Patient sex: M
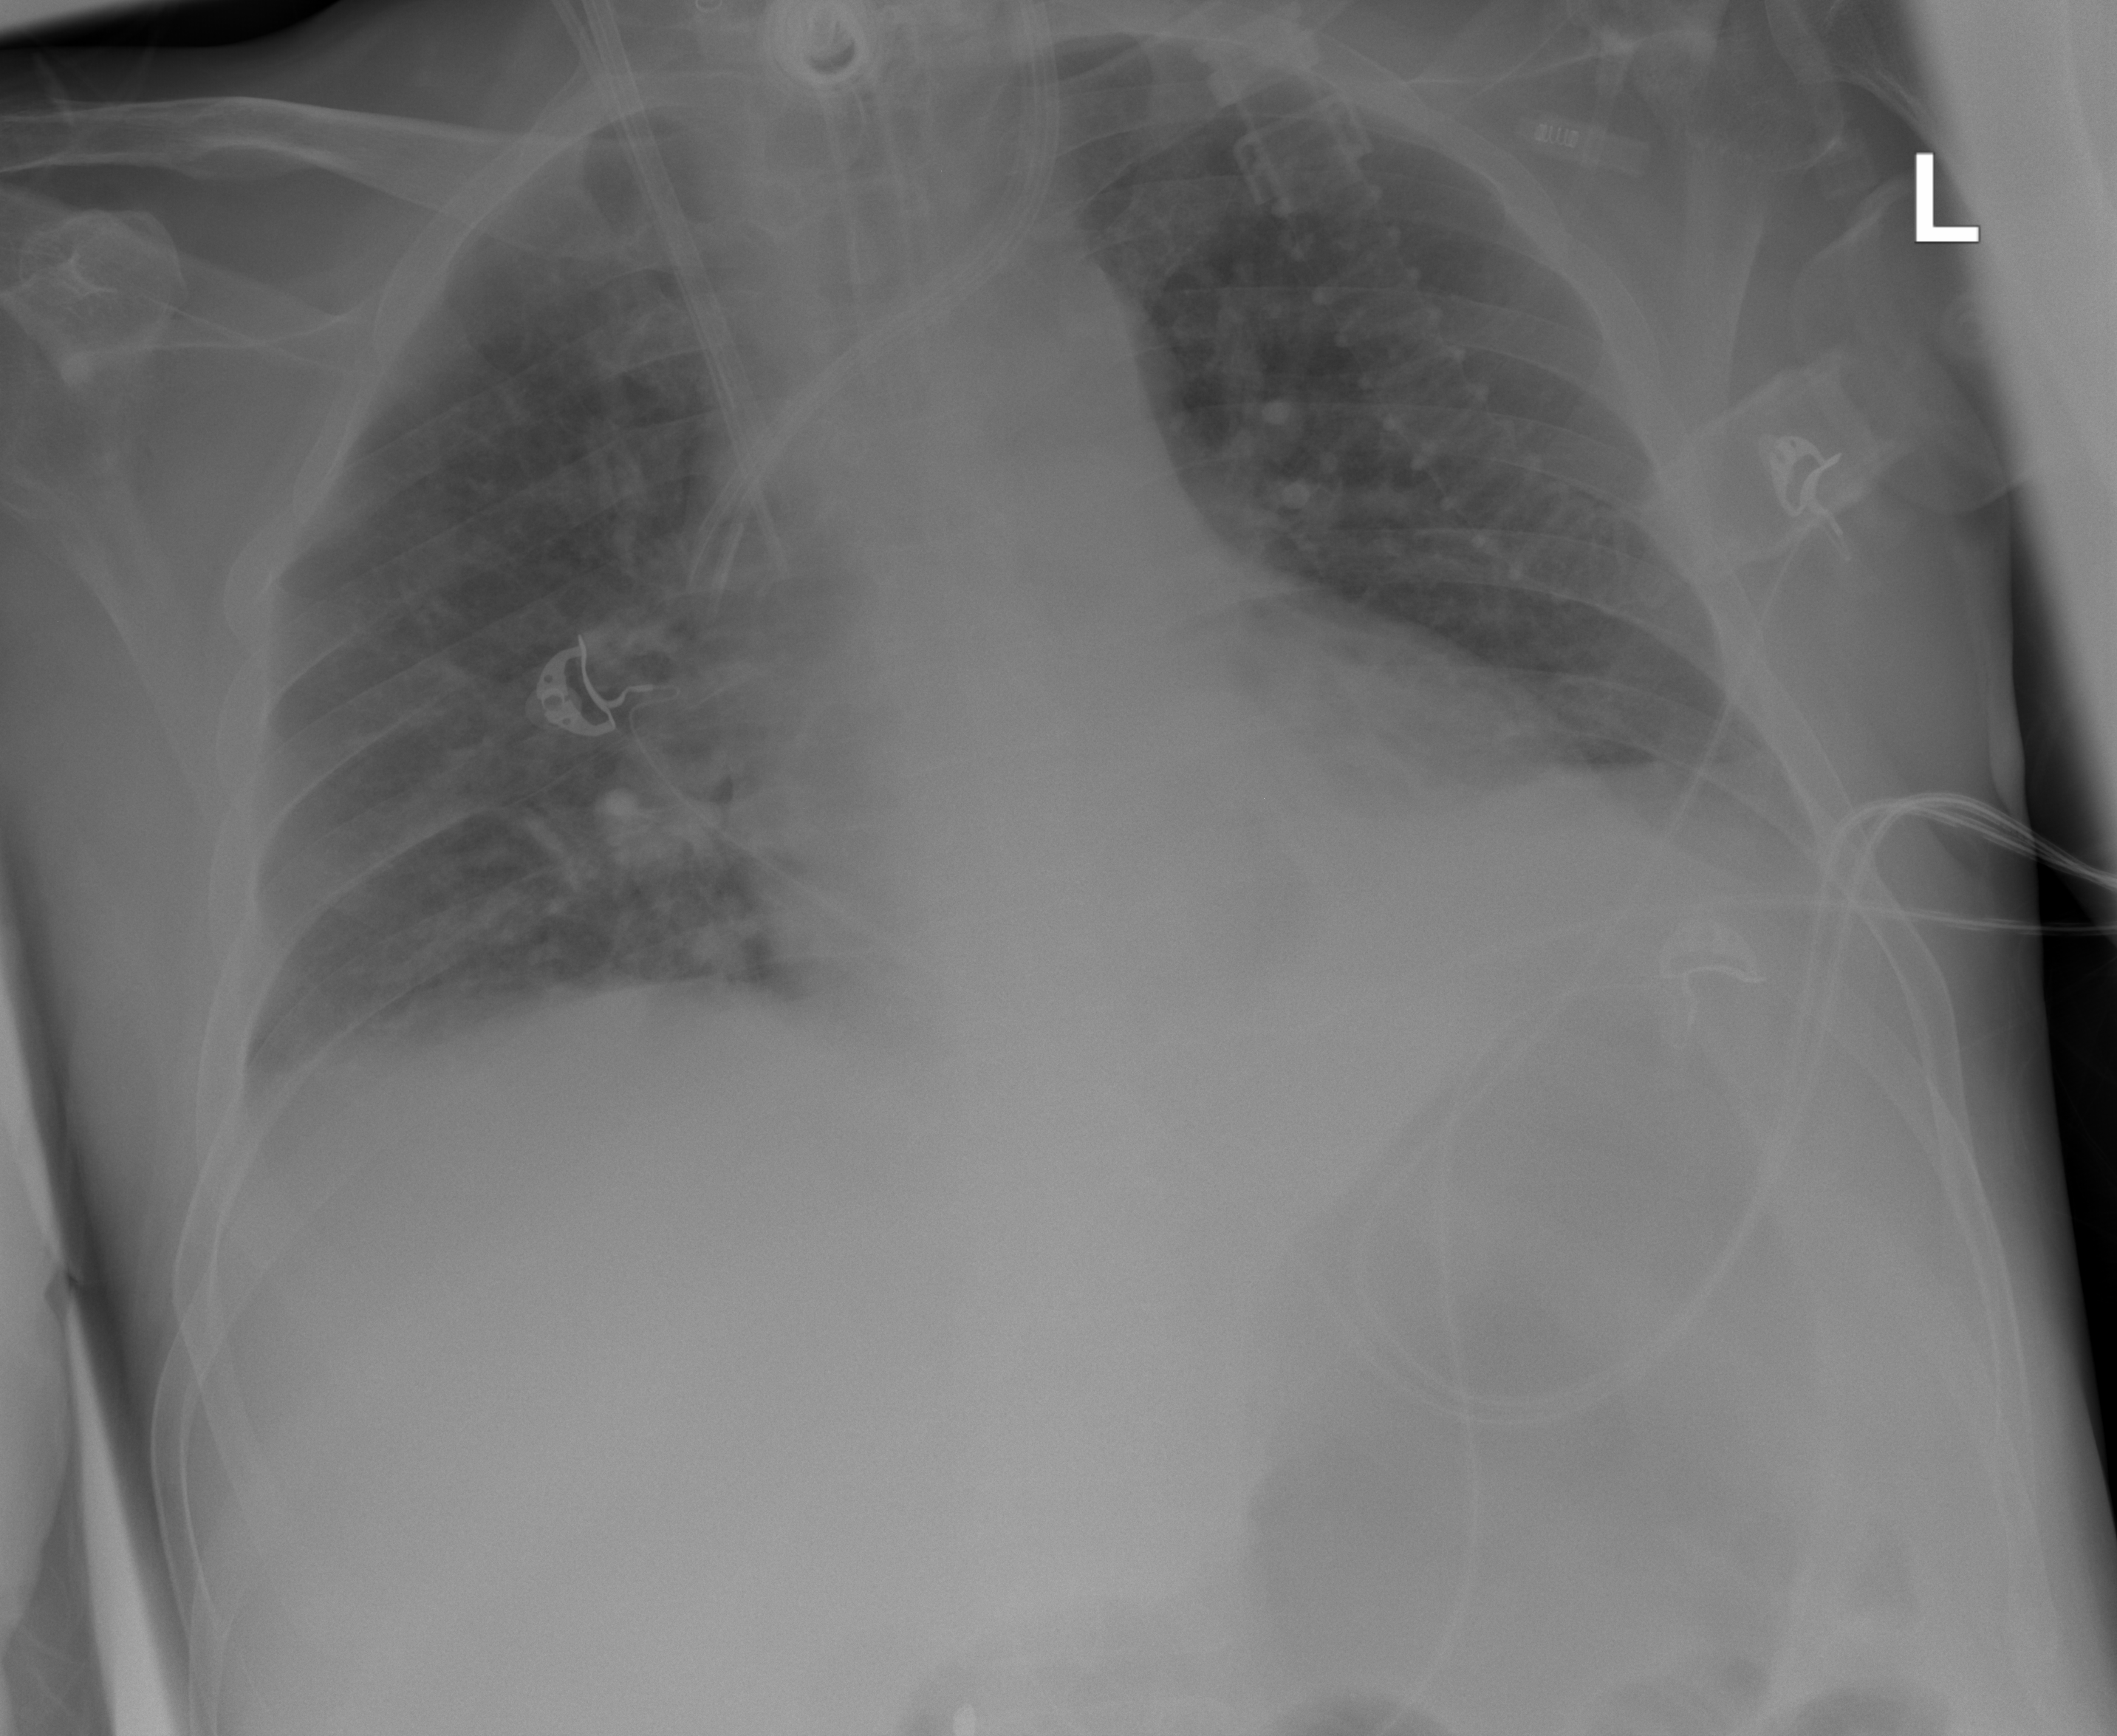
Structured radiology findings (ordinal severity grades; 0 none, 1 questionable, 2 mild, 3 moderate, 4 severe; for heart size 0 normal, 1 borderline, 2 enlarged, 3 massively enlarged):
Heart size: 0
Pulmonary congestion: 2
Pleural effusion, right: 1
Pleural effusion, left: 1
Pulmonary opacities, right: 0
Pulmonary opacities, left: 0
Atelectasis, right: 2
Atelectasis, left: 2